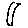
Label: moon